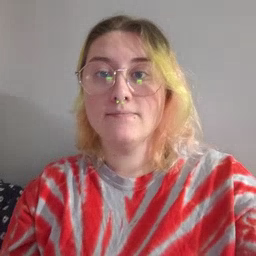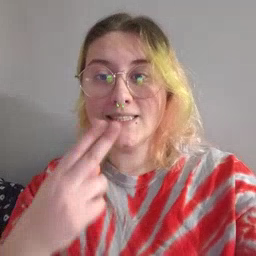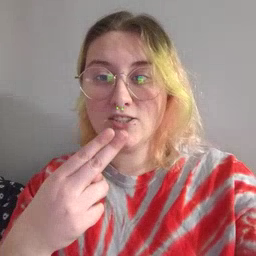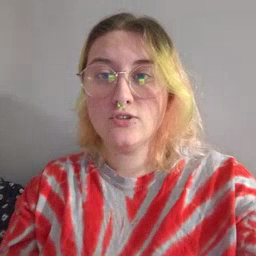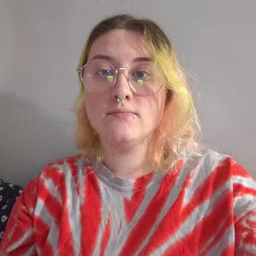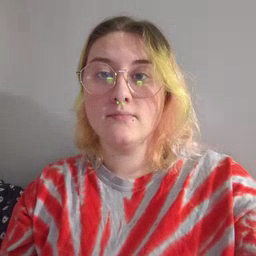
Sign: scissors